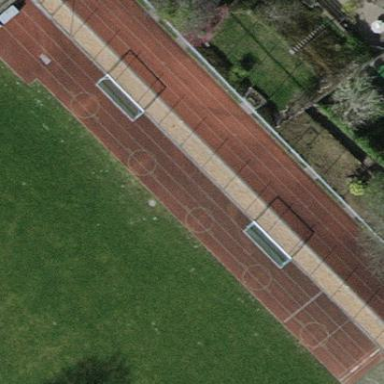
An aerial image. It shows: Track in the leisure land designed for long jump sport.